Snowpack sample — Buffalo Mountain, Silverthorne, Colorado, USA (2/22/26, 2:02 PM MST)
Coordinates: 39.622, -106.113
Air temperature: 33 °F
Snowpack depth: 63 cm
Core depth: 40 cm
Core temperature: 26.6 °F
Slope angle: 11°, slope face: 116°
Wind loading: low
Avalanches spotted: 0
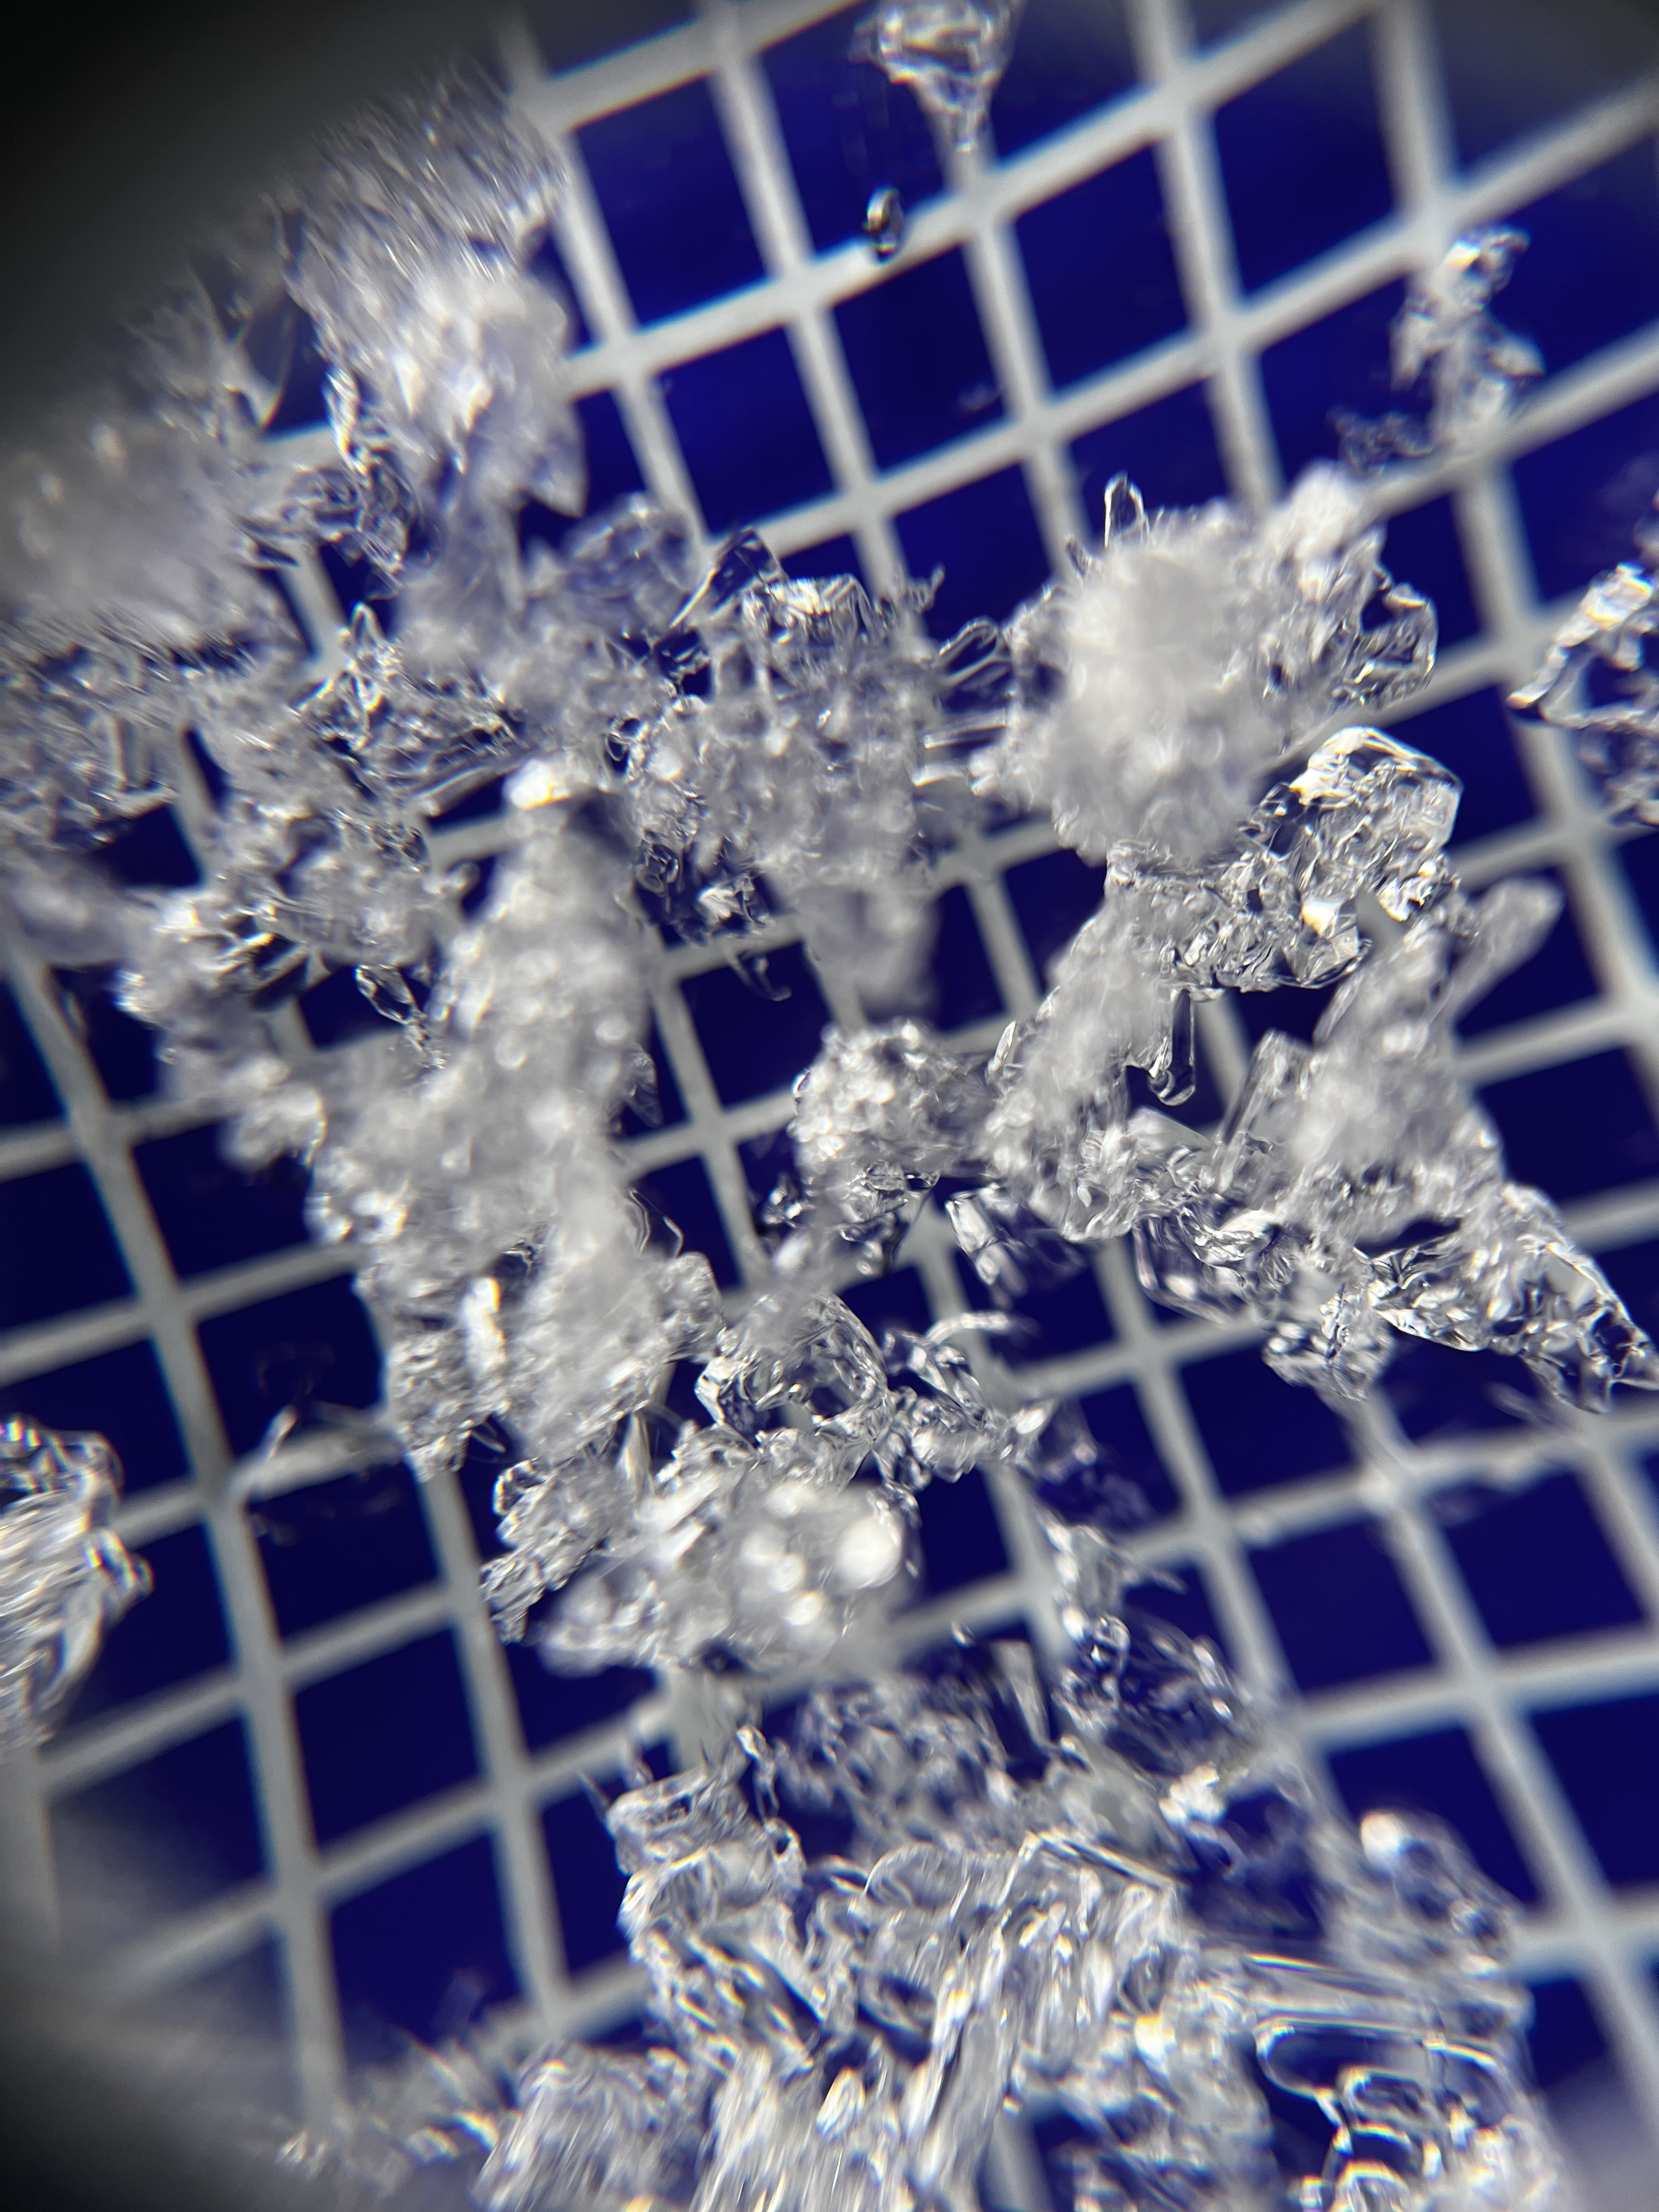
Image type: magnified_profile
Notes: In a firebreak similar to site 1, minimal wind loading with no spotted avalanches (not many faces in view though)